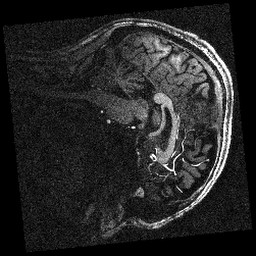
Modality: T1w
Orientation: sagittal
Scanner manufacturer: siemens
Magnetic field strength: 6.98 T
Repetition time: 2.5 s
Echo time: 0.00255 s